Question: I'm trying to communicate between Arduino Mega Adk (ADK 2011) and android device.
Something goes ok, but something goes completely wrong.
Transfer data from Android to Arduino via acc.read from Arduino side works fine.
But when i try to send some bytes from Arduino to Android - something strange happens.
First of all here is Arduino sketch:
'''
#include <Max3421e_constants.h>
#include <Max3421e.h>
#include <Usb.h>
#include <AndroidAccessory.h>
#define COMMAND_LED 0x2
#define TARGET_PIN_18 0x12
#define TARGET_PIN_19 0x13
#define V_ON 0x1
#define V_OFF 0x0
#define PIN_18 18
#define PIN_19 19
#define INPUT_PIN 30
AndroidAccessory acc("Google, Inc.",
"DemoKit",
"Ololo device board",
"1.0",
"http://www.android.com",
"0000000012345678");
byte rcvmsg[3];
byte sndmsg[3];
int buttonState = 0;
void setup();
void loop();
void led_setup(){
pinMode(PIN_18, OUTPUT);
pinMode(PIN_19, OUTPUT);
pinMode(INPUT_PIN, INPUT);
}
void setup()
{
Serial.begin(115200);
Serial.print("
Start");
led_setup();
acc.powerOn();
}
void loop()
{
if (acc.isConnected()) {
buttonState = digitalRead(INPUT_PIN);
if (buttonState == 1){
sndmsg[0] = 0x2;
sndmsg[1] = 0x1;
sndmsg[2] = 0x1;
int len = acc.write(sndmsg, 3);
digitalWrite(PIN_19, HIGH);
}
else {
//Nothing here for test
}
}
//usefull test for button
buttonState = digitalRead(INPUT_PIN);
if (buttonState == 1){
digitalWrite(PIN_19, HIGH);
}
else {
digitalWrite(PIN_19, LOW);
}
}
'''
Ok. When acc.write() is executed it takes up to ~1 second to transfer data to android. And this time doesn't depend on number of bytes in sndmsg. Only if i execute acc.write(sndmsg,0) (sending 0 bytes) - everything goes fast.
That is a little bit disturbing. I've tried to change board to another one but have got the same result.
Any advices? may be that is a common bug, but there is no such much information in web.
UPD:
Wrote some very simple code, that only sends 3 bytes via acc.write.
here it is:
'''
#include <Max3421e_constants.h>
#include <Max3421e.h>
#include <Usb.h>
#include <AndroidAccessory.h>
AndroidAccessory acc("Google, Inc.",
"DemoKit",
"Demokit board",
"1.0",
"http://www.android.com",
"0000000012345678");
byte msg[3];
unsigned long time;
void setup();
void loop();
void led_setup(){
}
void setup()
{
Serial.begin(115200);
Serial.print("
Start");
acc.powerOn();
}
void loop()
{
if (acc.isConnected()) {
Serial.print("
is Connected");
msg[0] = 0x1;
msg[1] = 0x1;
msg[2] = 0x1;
//Serial.print("
Sending");
time = millis();
Serial.print ("
Before write
");
Serial.print (time);
acc.write(msg, 3);
time = millis();
Serial.print("
After write:
");
Serial.print (time);
//delay(500);
}
}
'''
And it's debug output is:
'''
is Connected
Before write
6983
After write:
10958
is Connected
Before write
10958
After write:
14491
is Connected
'''
and so on. So on some reasons acc.write takes a lot of time and there is no data in the android app.
:
Today i've performed some experiments. Here are results.
First, i've looked into AndroidAccessory.cpp and found write function:
'''
int AndroidAccessory::write(void *buff, int len)
{
usb.outTransfer(1, out, len, (char *)buff);
return len;
}
'''
Ok, then i looked into usb host shield library and found there usb.cpp with outTransfer fucntion, that returns error code if ouccured and 0x00 if everything is ok.
So i modified write function to return an error code instead of lenght, like this:
'''
int AndroidAccessory::write(void *buff, int len)
{
byte rcode;
rcode = usb.outTransfer(1, out, len, (char *)buff);
return int(rcode);
}
'''
and recived "4" as result.
According to MAX3421Econstants.h it is hrNAK (0x04) error code.
Any ideas? Looks like accessory does not recive NAKs from Android and write fails as a result.
Situation update:
Did some research. There is a hell of NAK's when accessory is connected. Here is dump from usb connector:

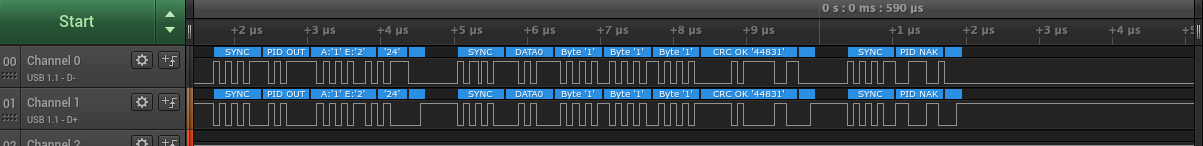
Answer: i found the solution. And it is very simple - i didn't setup communication with accessory correctly.
This is not an Arduino problem. Arduino works fine.
It is just how android interacts with android accessory.
So, results:
- - -
It is a little bit strange for me, because it was really hard to found a problem: i have an application, written according to this manual: <URL> But, because i'm not very familiar with android, it seems that i've done some mistakes and receive strange behavior:
- - - -
So i decided to rewrite program in more simple way, just with one function and tried to do it in right way. And after some debugging it finally started to work as i want.
So thank everyone, who spend time for reading this.
Bonus: dump of normal packet, ended with EOP not NAK

I found problem and it was in my android code.
here is explanation:
Android developer's manual said that function, which set up communication with accessory must start it's own thread in which all communications with input and output streams are held. Smth like this:
'''
private void openAccessory() {
Log.d(TAG, "openAccessory: " + accessory);
mFileDescriptor = mUsbManager.openAccessory(mAccessory);
if (mFileDescriptor != null) {
FileDescriptor fd = mFileDescriptor.getFileDescriptor();
mInputStream = new FileInputStream(fd);
mOutputStream = new FileOutputStream(fd);
Thread thread = new Thread(null, this, "AccessoryThread");
thread.start();
}
}
'''
I really messed this thing up. Forgot about creating new thread in openAccessory function and tried to do it in different place. And recieve a hell of NAK's. Then i've changed my code and add some debug-like run() function like this:
'''
public void run() {
final byte[] buffer = new byte[16384];
int ret = 0;
int i = 0;
while (i<50) {
try {
ret = mInputStream.read(buffer);
i++;
Thread.sleep(500);
} catch (IOException e) {
break;
} catch (InterruptedException e) {
e.printStackTrace();
}
}
}
'''
And until this run method exists (while i < 50) android reads arduino correctly. And when thread ends up (i > 50) - Arduino starts to readout Error Code 4 (NAK) from Android.
That's all folks.